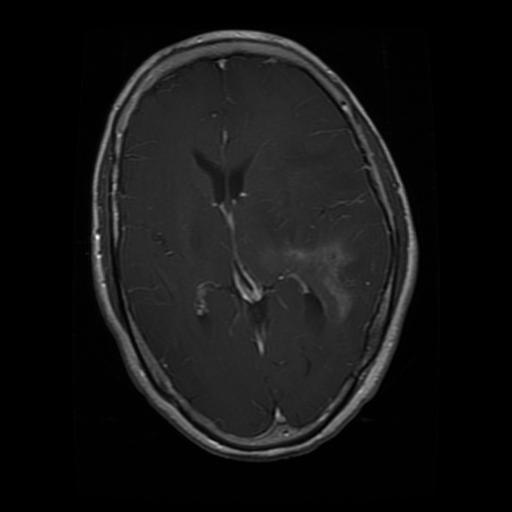
Label: glioma